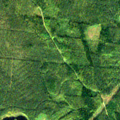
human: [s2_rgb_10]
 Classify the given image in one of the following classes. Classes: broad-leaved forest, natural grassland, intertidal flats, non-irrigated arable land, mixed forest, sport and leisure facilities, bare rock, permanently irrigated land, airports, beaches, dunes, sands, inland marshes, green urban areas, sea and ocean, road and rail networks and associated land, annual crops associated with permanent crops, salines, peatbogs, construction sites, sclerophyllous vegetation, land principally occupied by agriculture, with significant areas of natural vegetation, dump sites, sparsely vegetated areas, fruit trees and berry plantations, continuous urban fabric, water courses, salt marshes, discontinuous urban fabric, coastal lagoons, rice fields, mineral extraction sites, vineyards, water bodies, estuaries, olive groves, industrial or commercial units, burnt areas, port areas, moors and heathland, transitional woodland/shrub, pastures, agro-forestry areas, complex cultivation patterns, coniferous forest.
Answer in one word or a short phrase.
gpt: coniferous forest, mixed forest